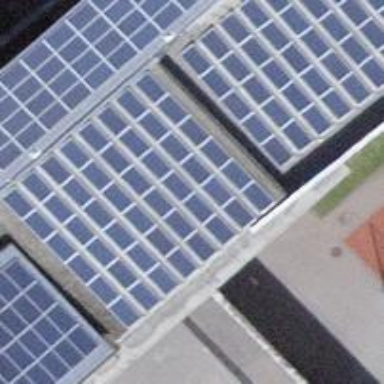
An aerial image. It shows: Solar photovoltaic panel generator.